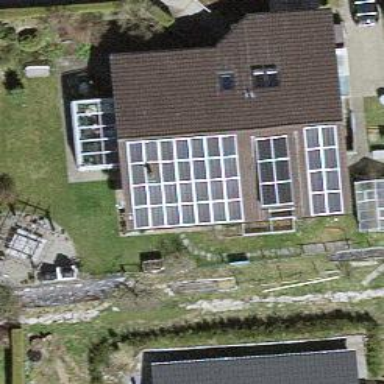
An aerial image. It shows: Solar power generator utilizing photovoltaic technology with solar photovoltaic panels.